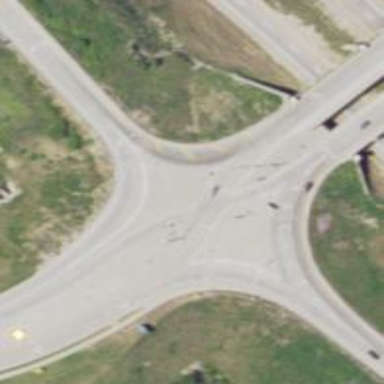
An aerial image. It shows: Motorway link at Diverging Diamond Interchange (DDI).